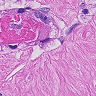
Metastatic tissue present: yes